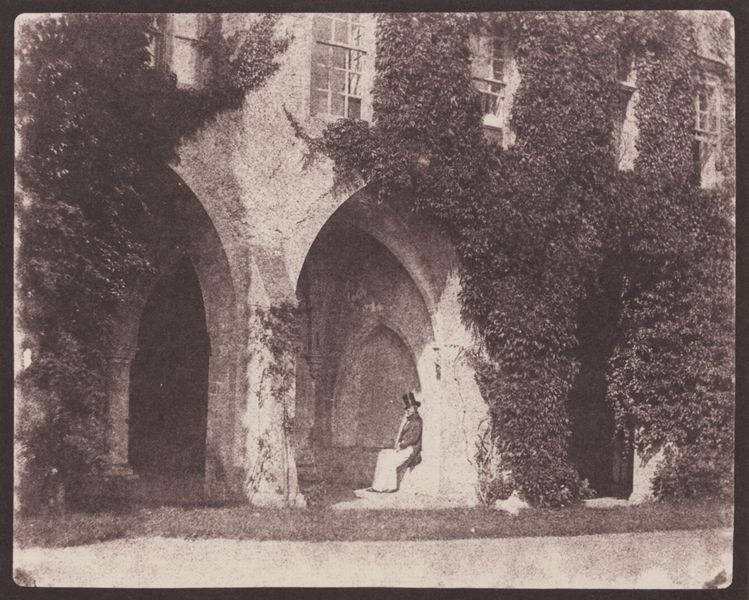
Titel: Lacock Abbey, Kreuzgang
Künstler: William Henry Fox Talbot
Standort: Lacock (UK)
Institution: Sammlung Lacock
Schlagwörter: baum, blätter, dunkel, mann, schatten, weiß, landschaft, sitzen, fenster, grau, hell, hut, licht, pfeiler, schwarz, säule, säulen, tür, zeichnung, gebäude, gras, haus, rasen, schloss, weg, wiese, zylinder, anzug, hose, jacke, architektur, sockel, stein, busch, gitter, kirche, sonne, sitzend, person, pflanze, pflanzen, garten, ranken, sommer, ansicht, bogen, fassade, mauer, sprossenfenster, hof, bank, frack, wein, detail, durchgang, gehrock, tor, galerie, foto, fotografie, oben, bögen, eingang, gang, nische, spitzweg, arkade, innenhof, gewölbe, archtektur, fensterkreuz, kloster, sprossen, torbogen, druck, schwarzweiss, sonnig, arkaden, photo, bewachsen, efeu, spitzbogen, spitzbögen, rundbögen, chor, kapelle, kletterpflanze, wilder wein, laubengang, ausruhen, steinbank, kreuzgang, bewuchs, ruhend, kletterpflanzen, daguerreotopie, ramken